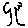
Label: tree